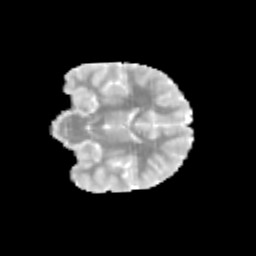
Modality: MD
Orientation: coronal
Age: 10
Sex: female
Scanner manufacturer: siemens
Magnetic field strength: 3 T
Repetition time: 3.8 s
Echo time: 0.07 s